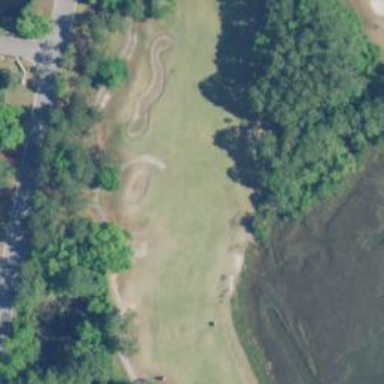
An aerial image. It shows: Golf hole.